Question: The Interface Builder in Xcode 5.1.1 displays and for but apparently not for .
Is this indeed (always) the case and what is the reason why?

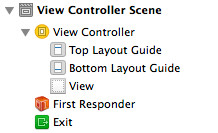
Answer: Because the layout guides are irrelevant in table view controllers. If you need to add other views to a table view controller, you shouldn't be using a table view controller, but a regular view controller with a 'UITableView' and any other views you'd like.